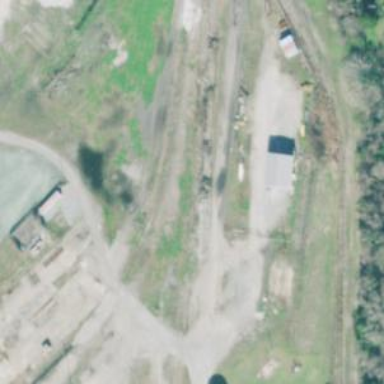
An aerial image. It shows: Railway yard.